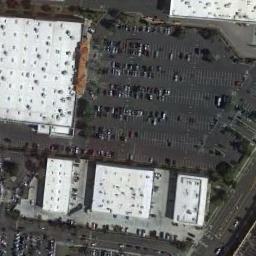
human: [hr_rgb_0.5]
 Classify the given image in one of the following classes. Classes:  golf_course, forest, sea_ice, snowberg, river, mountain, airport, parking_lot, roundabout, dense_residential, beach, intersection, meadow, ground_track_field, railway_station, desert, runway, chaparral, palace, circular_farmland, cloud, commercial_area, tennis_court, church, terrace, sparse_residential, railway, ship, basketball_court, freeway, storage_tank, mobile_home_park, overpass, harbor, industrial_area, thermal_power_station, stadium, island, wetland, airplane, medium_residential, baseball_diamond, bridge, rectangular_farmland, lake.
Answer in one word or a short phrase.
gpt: parking_lot